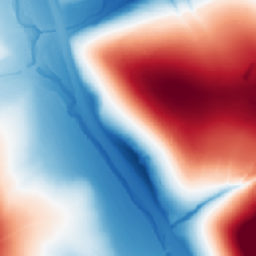
Category: classical
Decomposition family: gaussian
Decomposition parameters: sigma: 100
Upsampling method: area
Upsampling parameters: scale: 8
Upsampling scale: 8